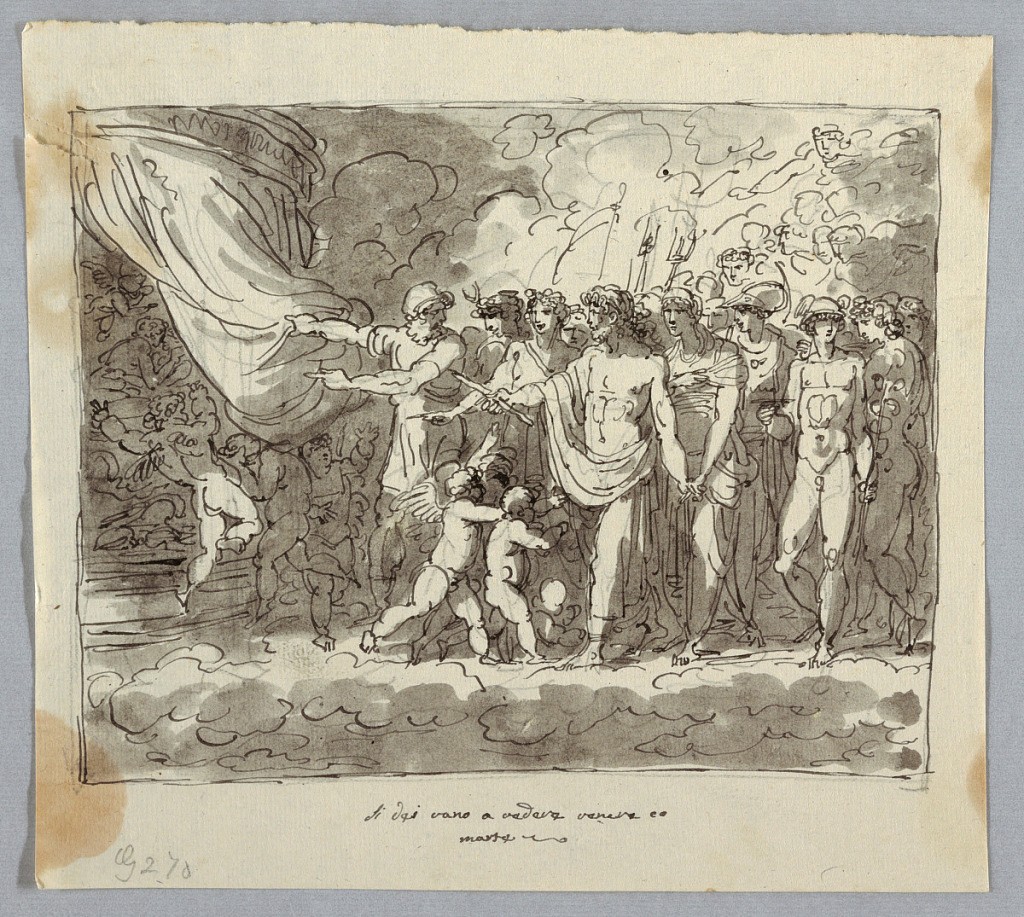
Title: Drawing
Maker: Felice Giani, Italian, 1758–1823
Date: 1780-1790
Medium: Pen and dark gray ink, gray wash, over black chalk. Paper.
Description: Vulcan raising the curtain points at the couple in the bed. The procession of the gods is at right, preceded by Jupiter holding the thunderbolt and Juno by the hand. Cupids try to prevent his approaching as others busy themselves around the bed. Reverse: unfinished pencil sketch, a couple upon a bed in a room in oblong.